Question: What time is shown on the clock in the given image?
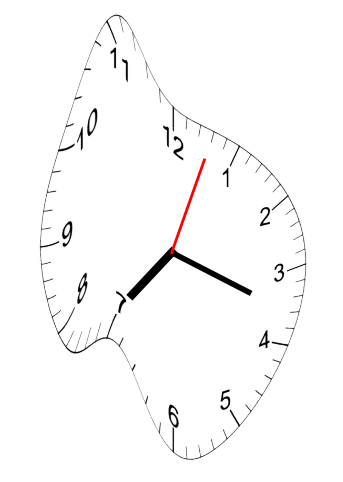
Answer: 07:18:03